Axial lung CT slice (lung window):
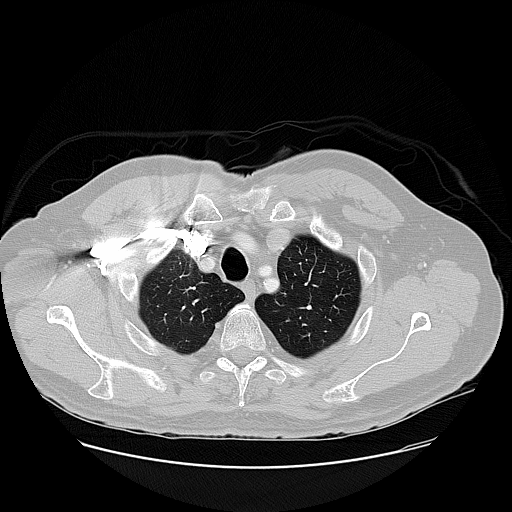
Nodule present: no